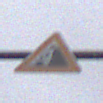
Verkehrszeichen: SteinschlagRechts
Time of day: Midday
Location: Outdoor (Nature)
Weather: Overcast
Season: NotSpecified
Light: Natural